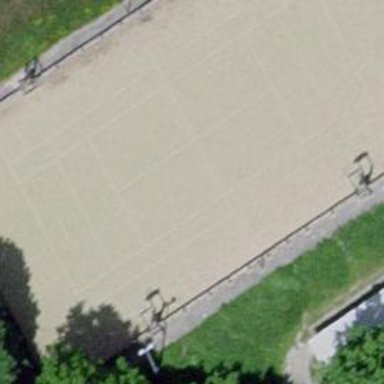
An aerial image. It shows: Asphalt pitch for playing hockey.